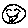
Label: smiley face